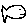
Label: fish